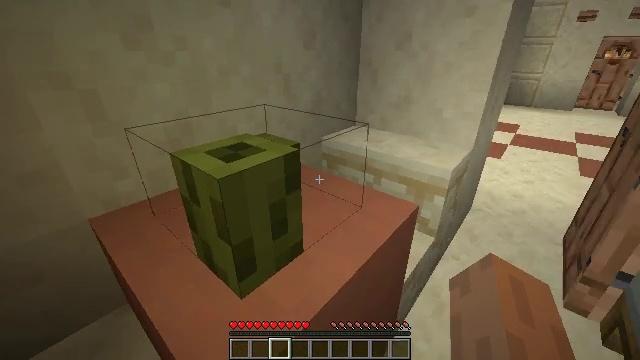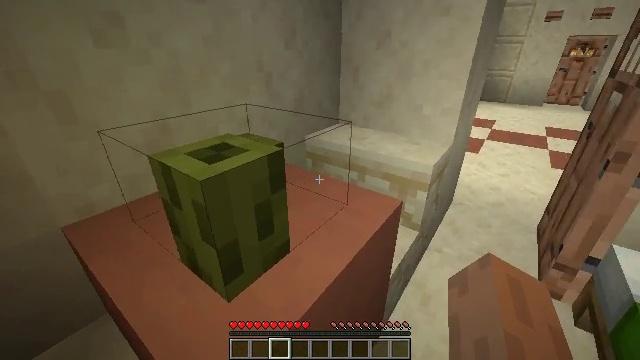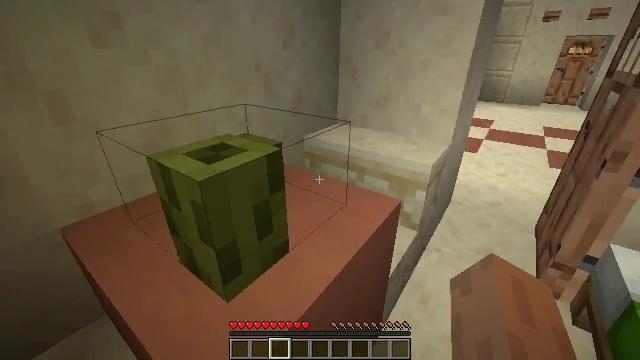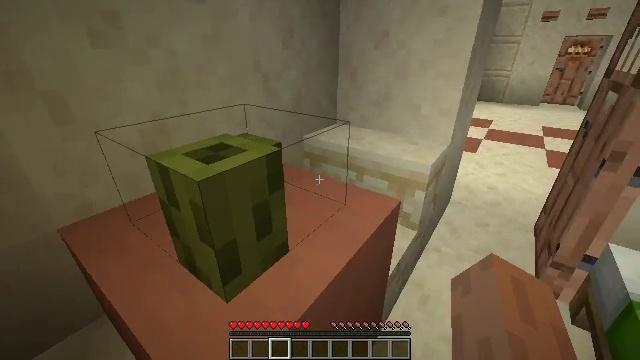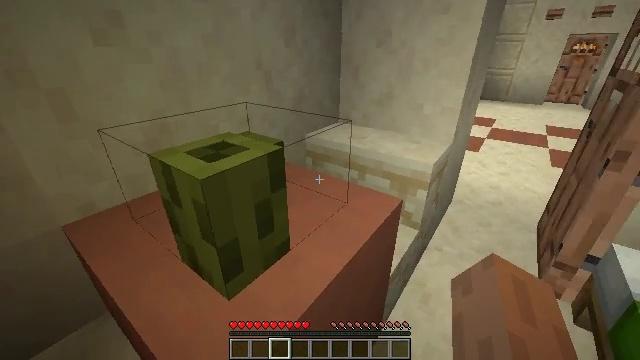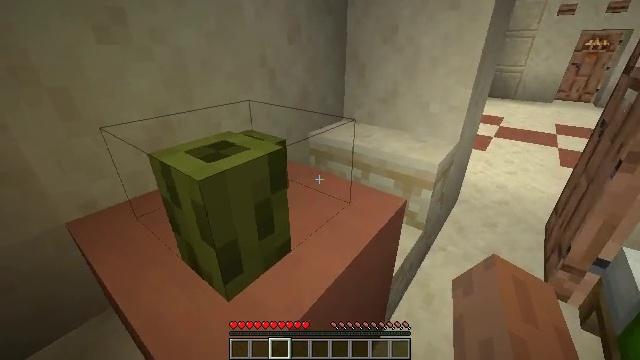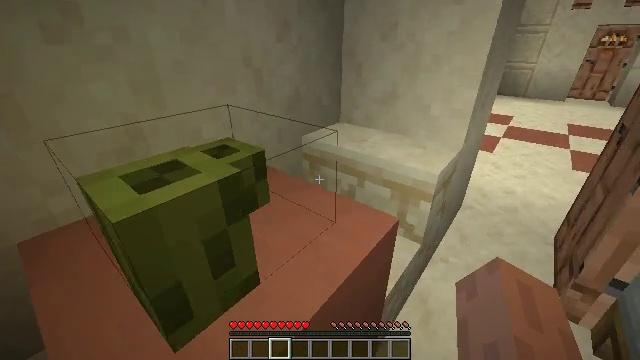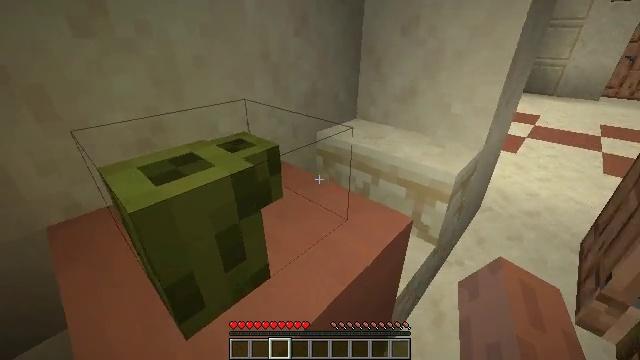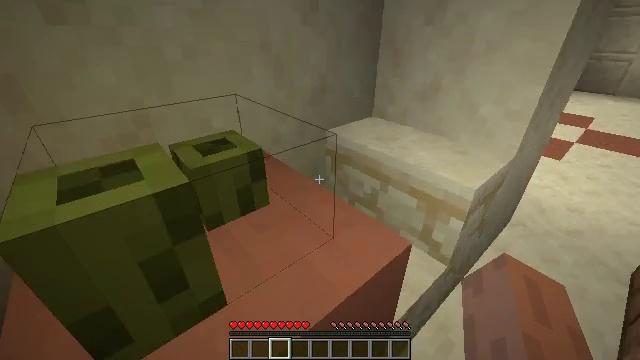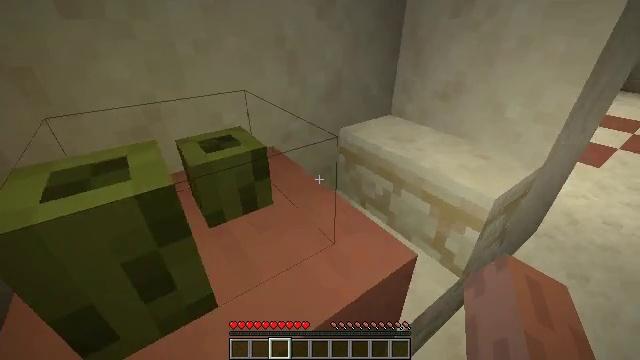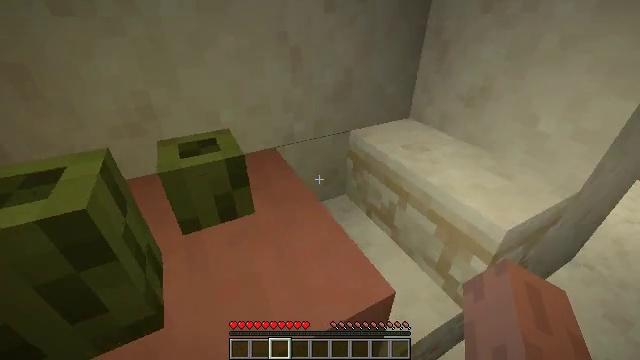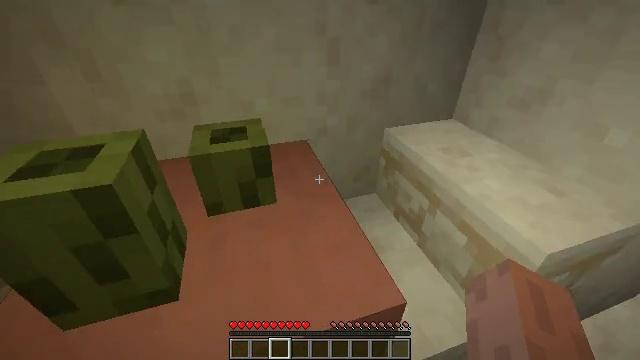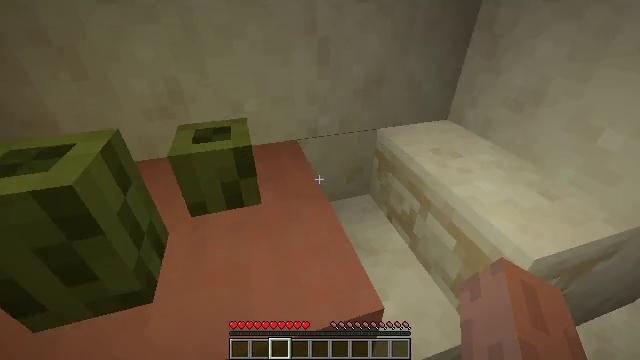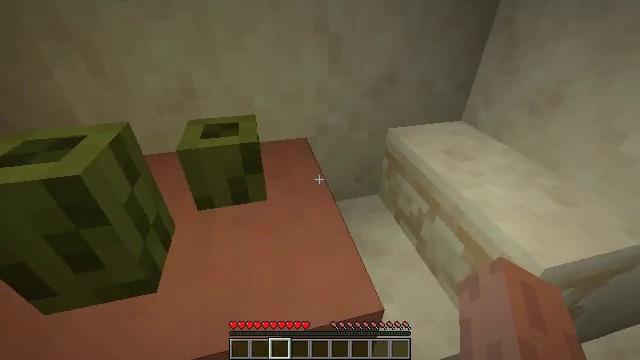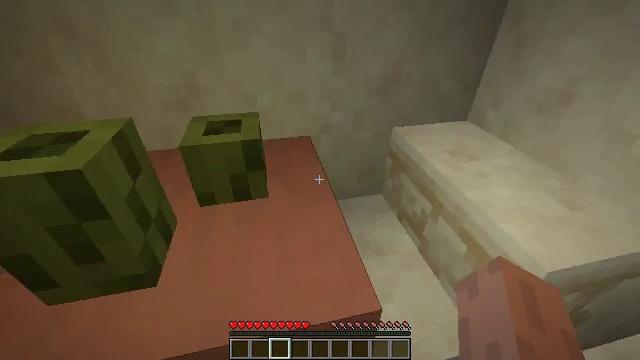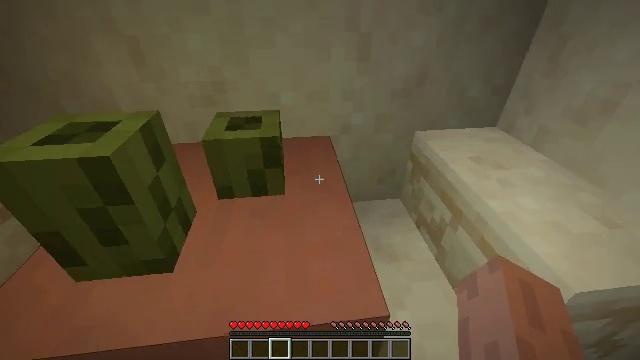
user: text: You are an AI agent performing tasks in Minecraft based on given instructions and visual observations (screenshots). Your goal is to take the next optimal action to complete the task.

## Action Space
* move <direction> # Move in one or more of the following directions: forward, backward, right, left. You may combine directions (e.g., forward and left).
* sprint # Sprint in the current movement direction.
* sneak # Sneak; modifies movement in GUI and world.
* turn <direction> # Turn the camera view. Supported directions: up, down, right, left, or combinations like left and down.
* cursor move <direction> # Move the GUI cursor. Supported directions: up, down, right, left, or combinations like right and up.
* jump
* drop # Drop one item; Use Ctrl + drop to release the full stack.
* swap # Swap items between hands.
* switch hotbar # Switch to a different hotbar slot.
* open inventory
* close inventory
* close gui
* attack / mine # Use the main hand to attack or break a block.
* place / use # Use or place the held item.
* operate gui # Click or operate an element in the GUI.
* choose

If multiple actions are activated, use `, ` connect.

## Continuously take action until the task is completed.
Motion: motion action
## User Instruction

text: Gather sea pickles from coral reefs.
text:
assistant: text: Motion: turn right
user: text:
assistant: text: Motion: no_op
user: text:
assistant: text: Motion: no_op
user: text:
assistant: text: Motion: no_op
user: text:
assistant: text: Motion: move forward, turn left
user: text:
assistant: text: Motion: move forward, turn left
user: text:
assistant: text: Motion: move forward, turn left
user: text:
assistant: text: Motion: move forward, turn left and down
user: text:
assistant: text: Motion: move forward, turn left and down
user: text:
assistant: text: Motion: move forward, turn left and down
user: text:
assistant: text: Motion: turn left and down
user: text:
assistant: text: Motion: no_op
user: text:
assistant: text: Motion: turn left
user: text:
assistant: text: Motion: turn left
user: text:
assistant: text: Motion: turn left
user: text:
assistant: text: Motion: no_op
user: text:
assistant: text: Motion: no_op
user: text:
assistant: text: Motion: no_op
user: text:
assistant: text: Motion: no_op
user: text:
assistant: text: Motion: no_op
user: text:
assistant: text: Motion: turn left
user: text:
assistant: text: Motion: turn left
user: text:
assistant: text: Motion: no_op
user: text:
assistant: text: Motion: no_op
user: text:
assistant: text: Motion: no_op
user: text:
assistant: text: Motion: turn left
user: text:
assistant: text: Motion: turn left
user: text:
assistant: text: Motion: no_op
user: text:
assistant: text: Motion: no_op
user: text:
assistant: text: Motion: no_op